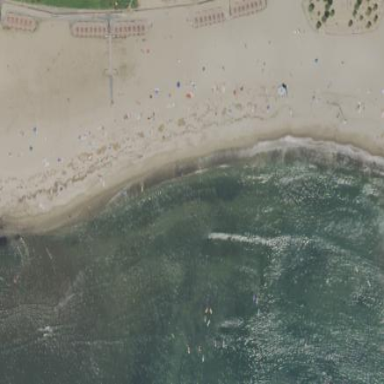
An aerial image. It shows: Scenic beach with natural beauty.